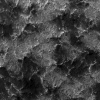
Atmospheric dust classification: not_dusty